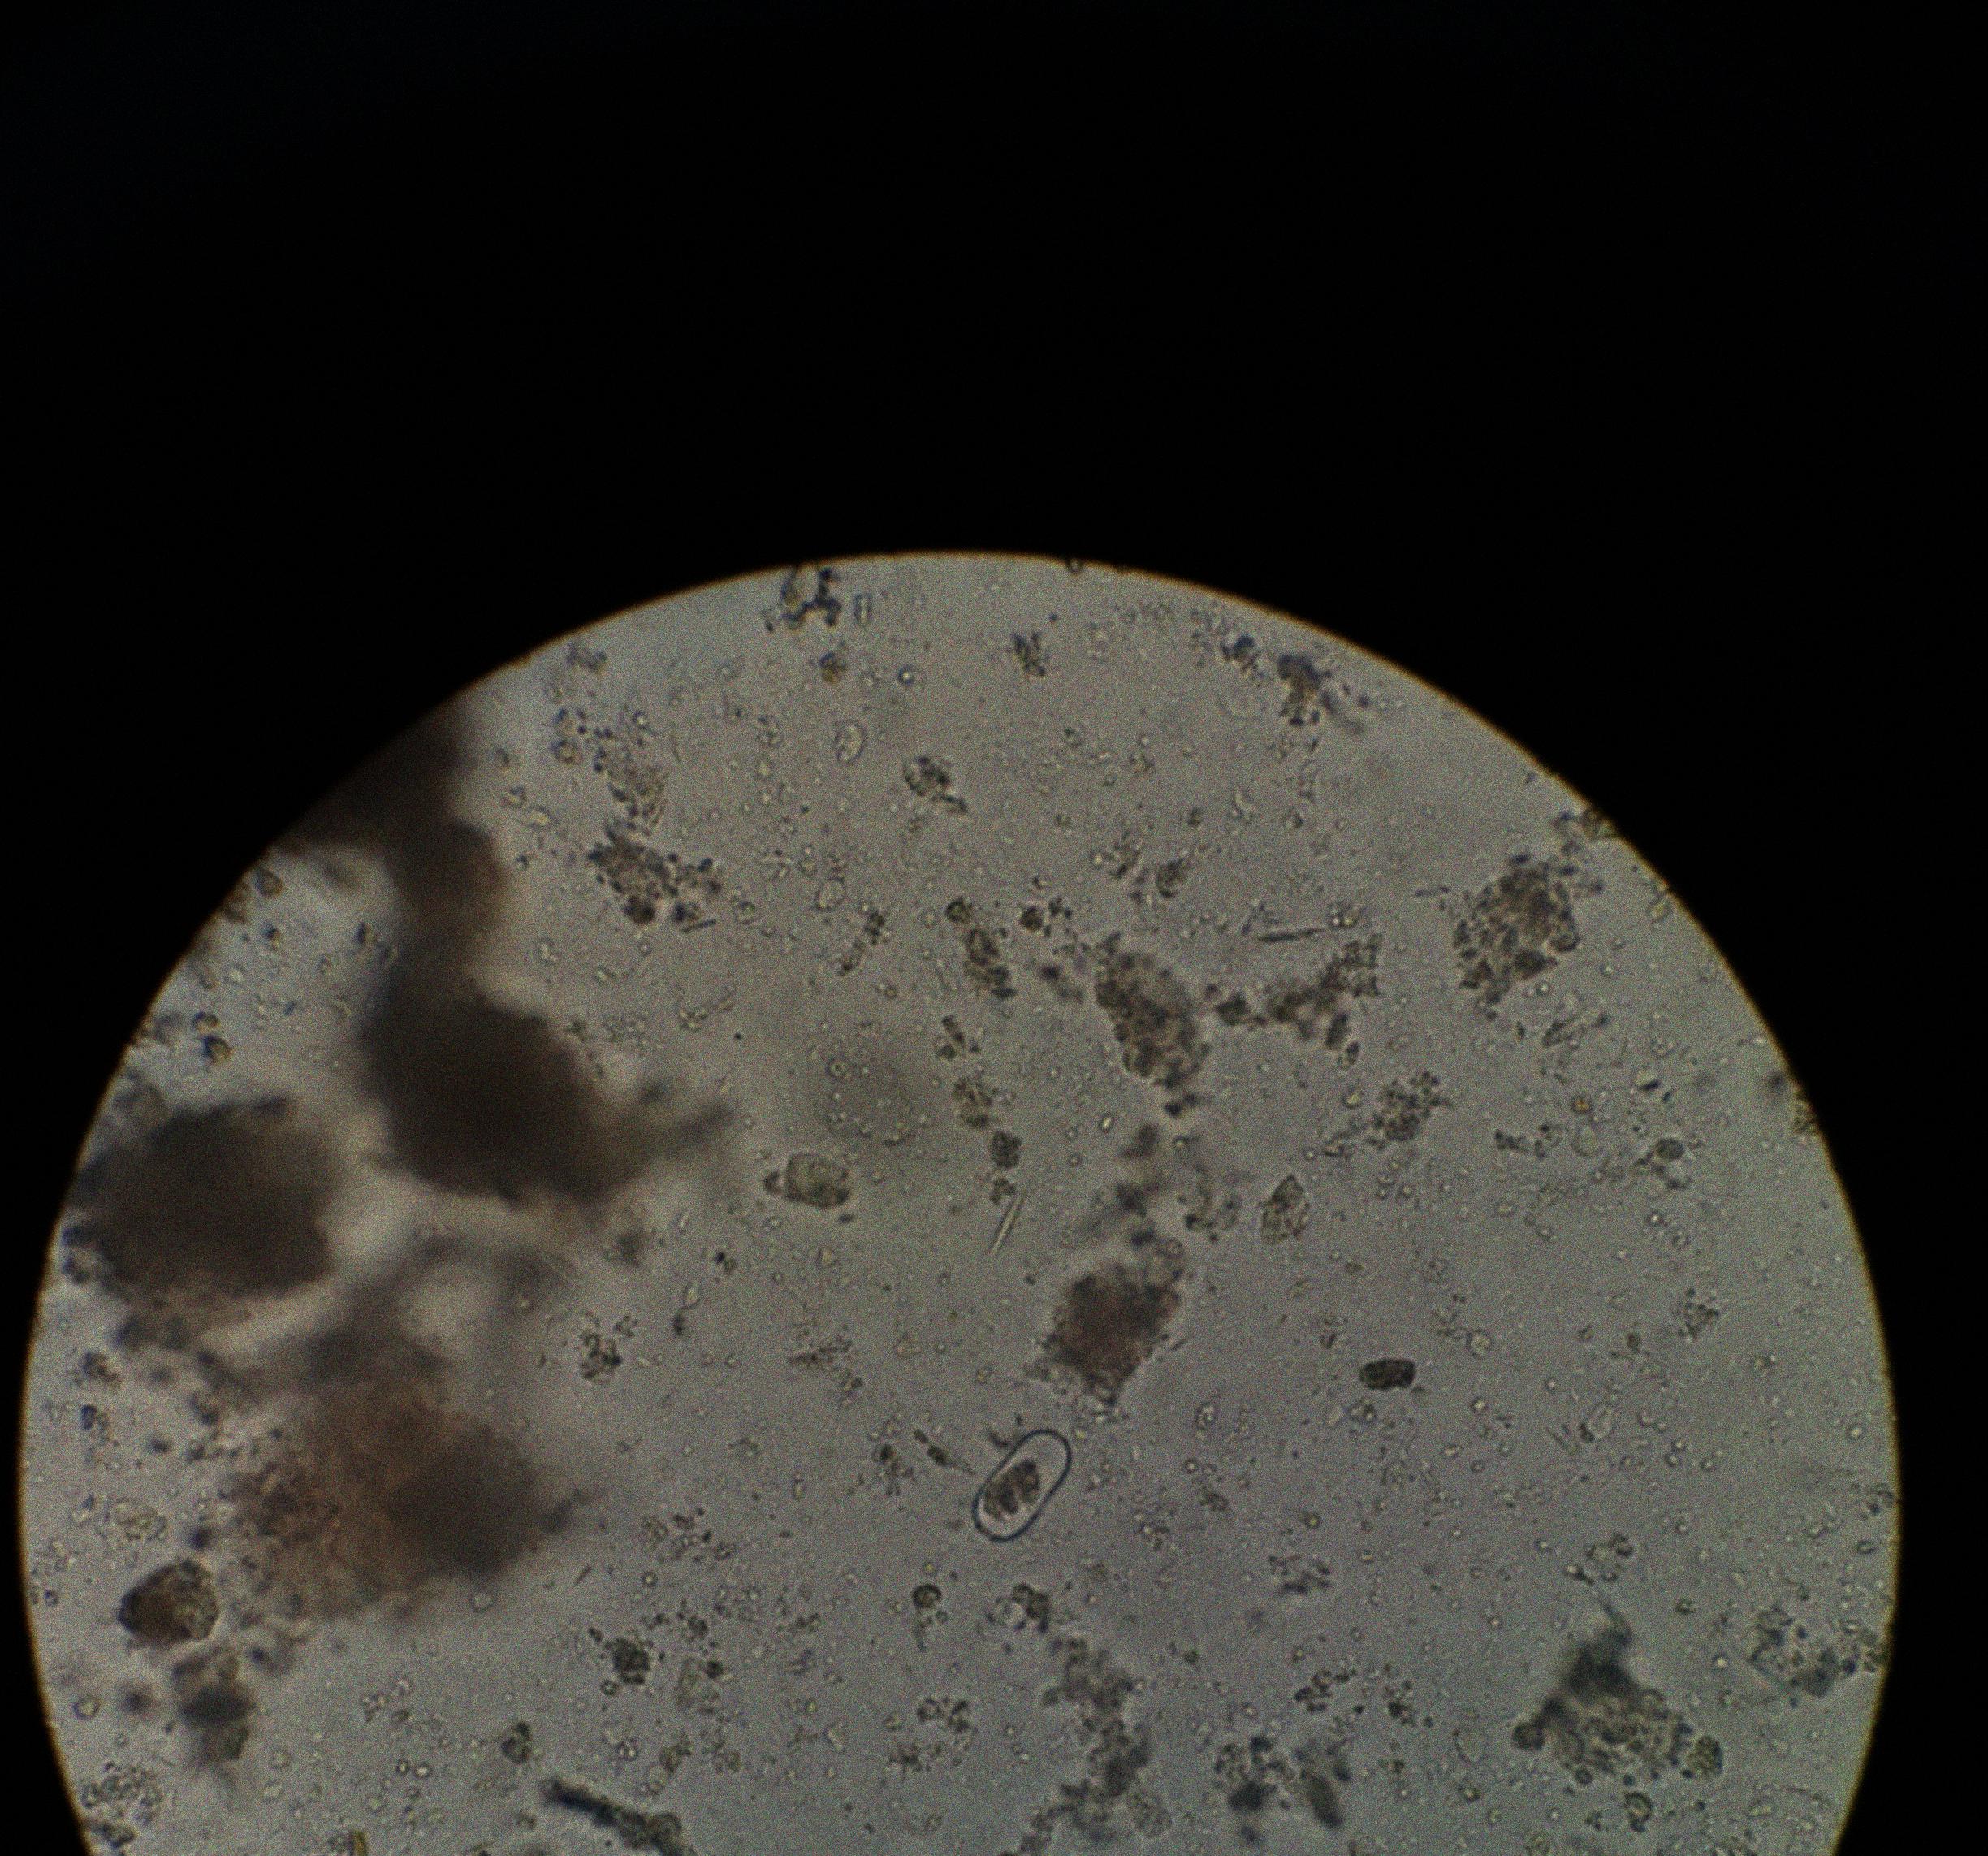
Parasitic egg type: Capillaria philippinensis